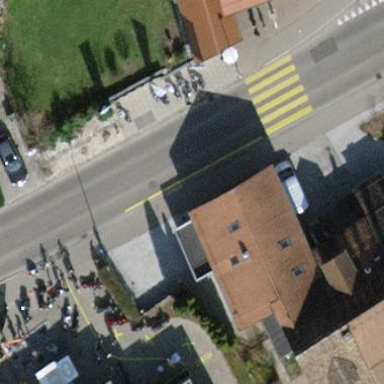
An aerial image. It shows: Terrace building.